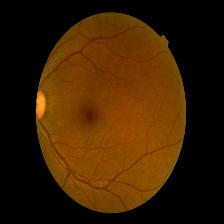
Diabetic retinopathy grade: Mild